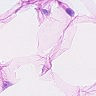
Metastatic tissue present: no